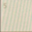
Piece: xx